Question:
In the picture I count the number of days between two dates excluding the extra day of the leap years.
How can this be done in SQL Server 2008 R2?
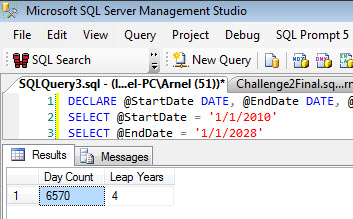
Answer: You could build yourself a calendar table storing one row for each date along with the extra information you need about that date. To support your query it could look like.
'''
create table Calendar
(
TheDate date primary key,
LeapDay bit not null
)
'''
Your query would then be.
'''
select count(*)
from Calendar
where TheDate >= @StartDate and
TheDate < @EndDate and
LeapDay = 0
'''
One way to fill your calendar table with some data:
'''
with Numbers(Number) as
(
select top(11000) row_number() over(order by 1/0)
from sys.all_objects as o1, sys.all_objects as o2
), Dates(TheDate) as
(
select dateadd(day, Number-1, cast('2000-01-01' as date))
from Numbers
)
insert into Calendar(TheDate, LeapDay)
select TheDate,
case when datepart(month, TheDate) = 2 and
datepart(day, TheDate) = 29
then 1
else 0
end
from Dates
'''
If you don't want to create a permanent table to support your query you can build one in a CTE.
'''
with Dates(TheDate) as
(
select top(datediff(day, @StartDate, @EndDate))
dateadd(day, row_number() over(order by 1/0)-1, @StartDate)
from sys.all_objects as o1, sys.all_objects as o2
)
select count(*)
from Dates as D
where not (datepart(month, D.TheDate) = 2 and datepart(day, D.TheDate) = 29);
'''
<URL>